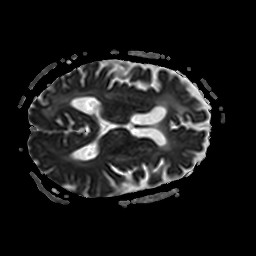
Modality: ADC
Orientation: axial
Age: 76
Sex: female
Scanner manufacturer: philips
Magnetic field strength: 3 T
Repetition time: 3.71 s
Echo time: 0.059 s